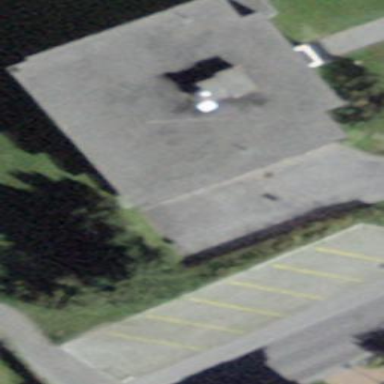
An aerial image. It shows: Building with flat roof.